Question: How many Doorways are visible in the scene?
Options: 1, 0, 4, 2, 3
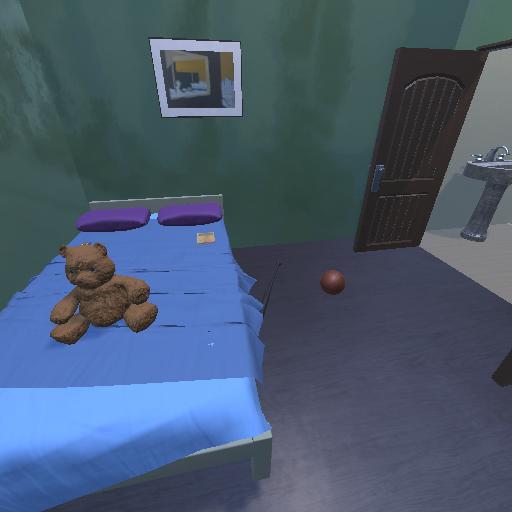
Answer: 1